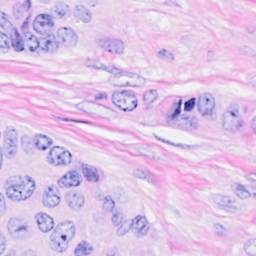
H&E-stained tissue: Breast